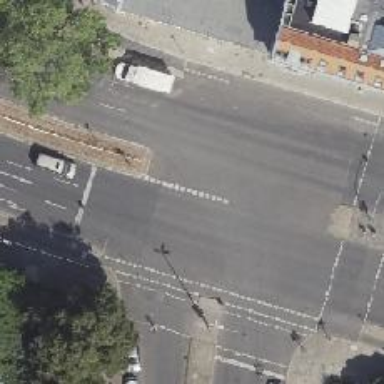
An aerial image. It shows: Dashed line stop line on the road marking.